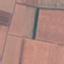
Land use / land cover class: AnnualCrop